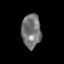
Tissue: skin
Cell type: Epithelial cells
Senescence score: 0.2779
Nuclear area (px): 641
Mean DAPI intensity: 116.125